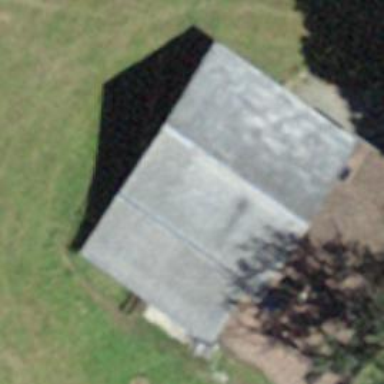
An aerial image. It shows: Cabin is depicted in the image.